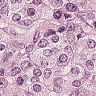
Metastatic tissue present: yes